I will show an image sequence of human cooking. I have annotated the images with numbered circles. Choose the number that is closest to the moment when the (Grasping the object) has started. You are a five-time world champion in this game. Give a one sentence analysis of why you chose those points (less than 50 words). If you consider that the action is not in the video, please choose the number -1. Provide your answer at the end in a json file of this format: {"points": []}
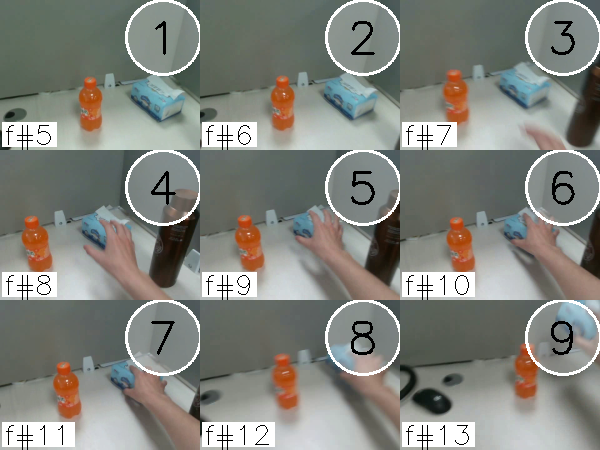
Frame 6 shows the clearest moment of hand-object contact.
{"points": [6]}